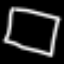
Label: square